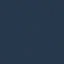
Label: SeaLake